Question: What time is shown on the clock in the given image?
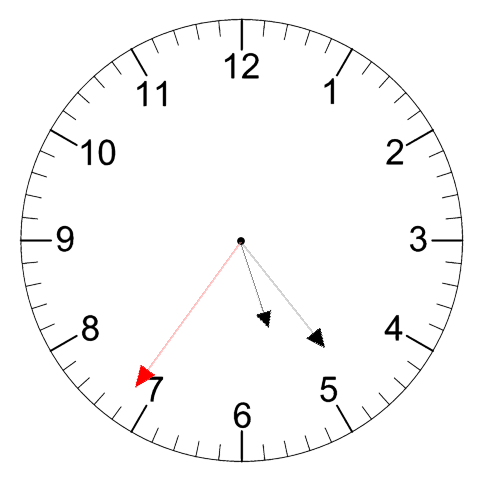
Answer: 05:23:36